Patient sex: F
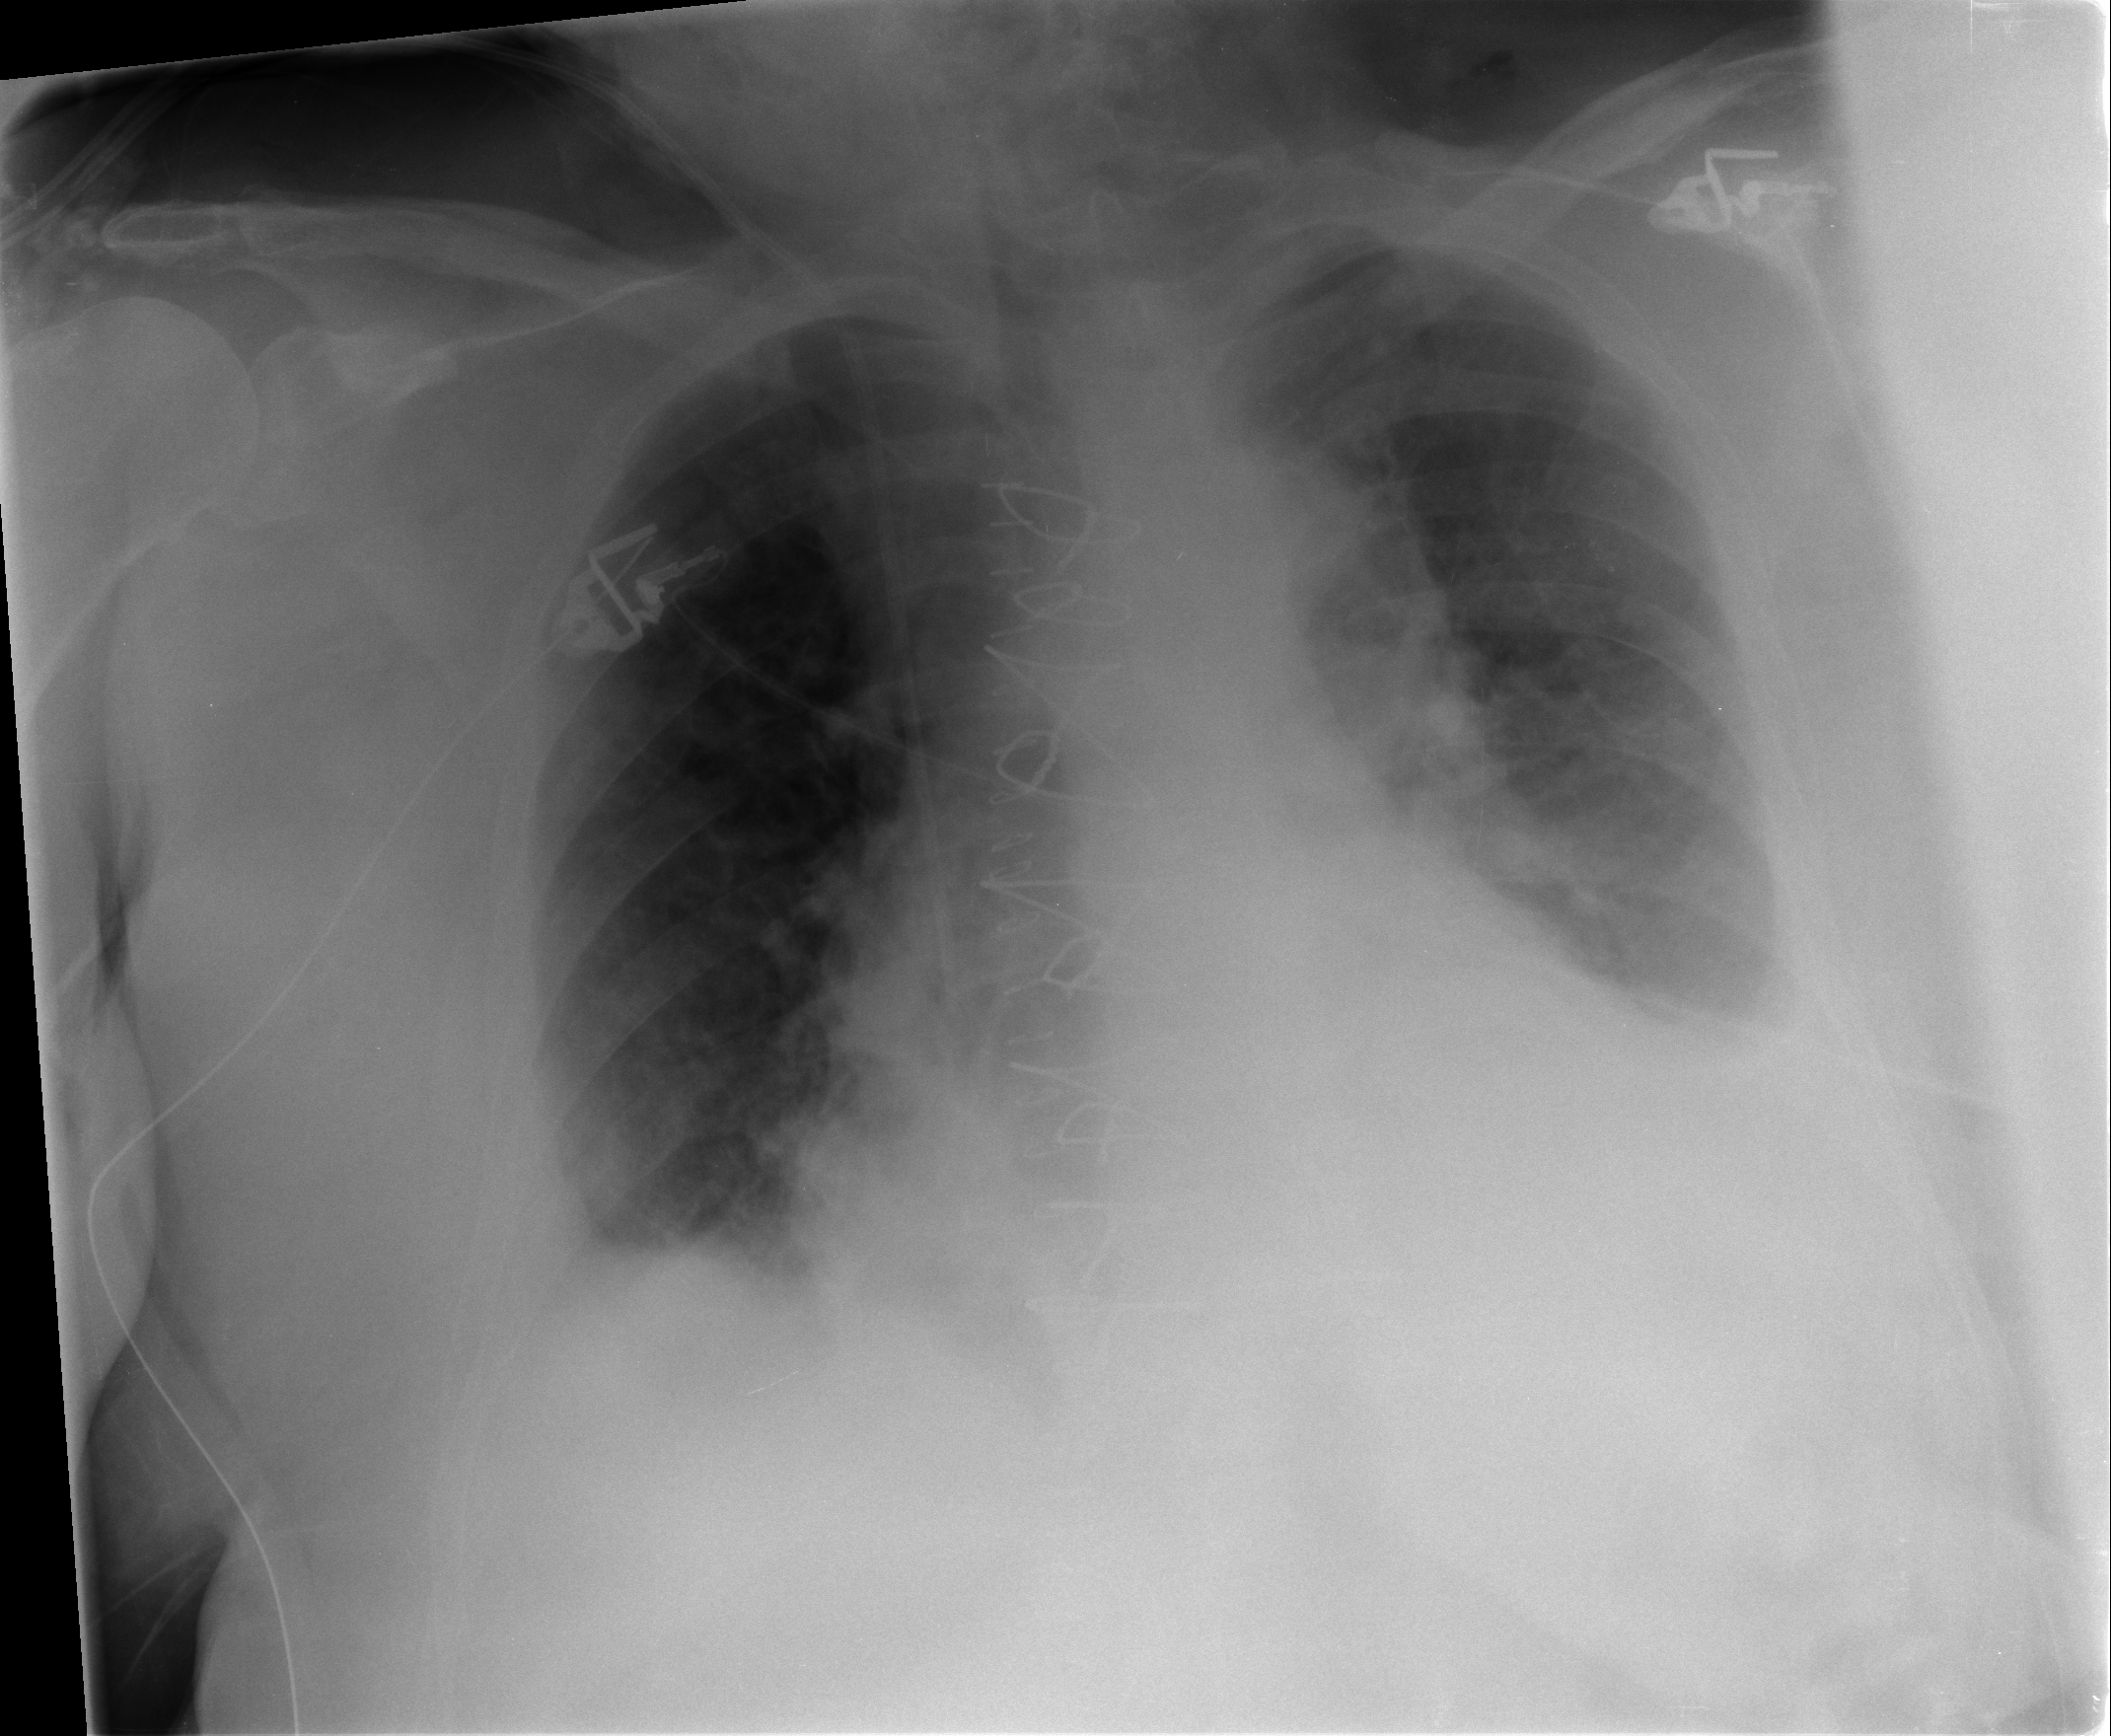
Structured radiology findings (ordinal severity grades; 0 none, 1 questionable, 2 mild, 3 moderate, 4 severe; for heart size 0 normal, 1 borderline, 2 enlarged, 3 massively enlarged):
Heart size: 2
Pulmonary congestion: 3
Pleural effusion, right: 2
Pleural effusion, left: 3
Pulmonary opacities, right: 0
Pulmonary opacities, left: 1
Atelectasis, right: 2
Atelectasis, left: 2